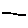
Label: line